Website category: auto
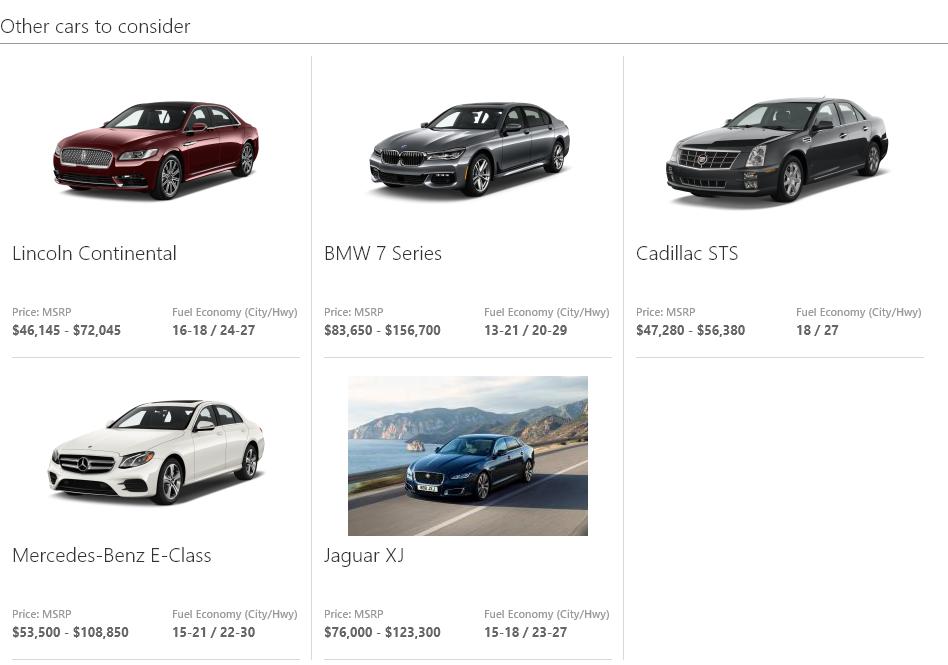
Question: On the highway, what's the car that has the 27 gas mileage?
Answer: Cadillac STS

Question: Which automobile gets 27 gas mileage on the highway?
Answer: Cadillac STS

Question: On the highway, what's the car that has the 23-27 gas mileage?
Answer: Jaguar XJ

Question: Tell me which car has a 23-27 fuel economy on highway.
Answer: Jaguar XJ